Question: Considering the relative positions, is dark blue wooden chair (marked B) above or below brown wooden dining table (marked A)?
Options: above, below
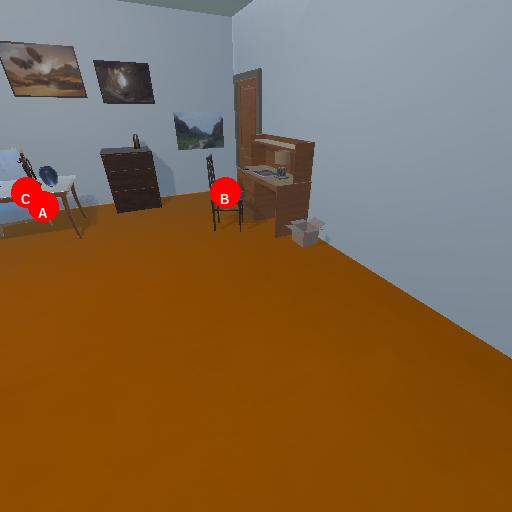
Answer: above